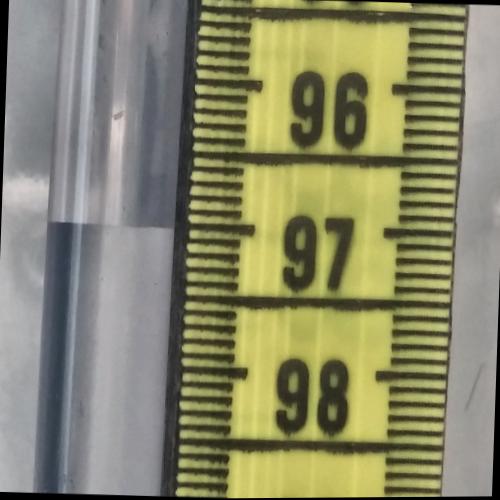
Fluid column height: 13.6 cm